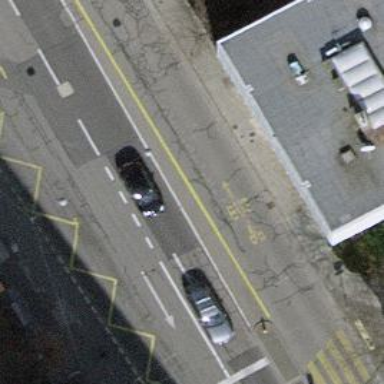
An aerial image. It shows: Bus stop with shelter for public transportation.